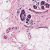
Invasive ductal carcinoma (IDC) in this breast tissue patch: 0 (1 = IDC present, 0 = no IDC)